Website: walmart
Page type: newsletter-management
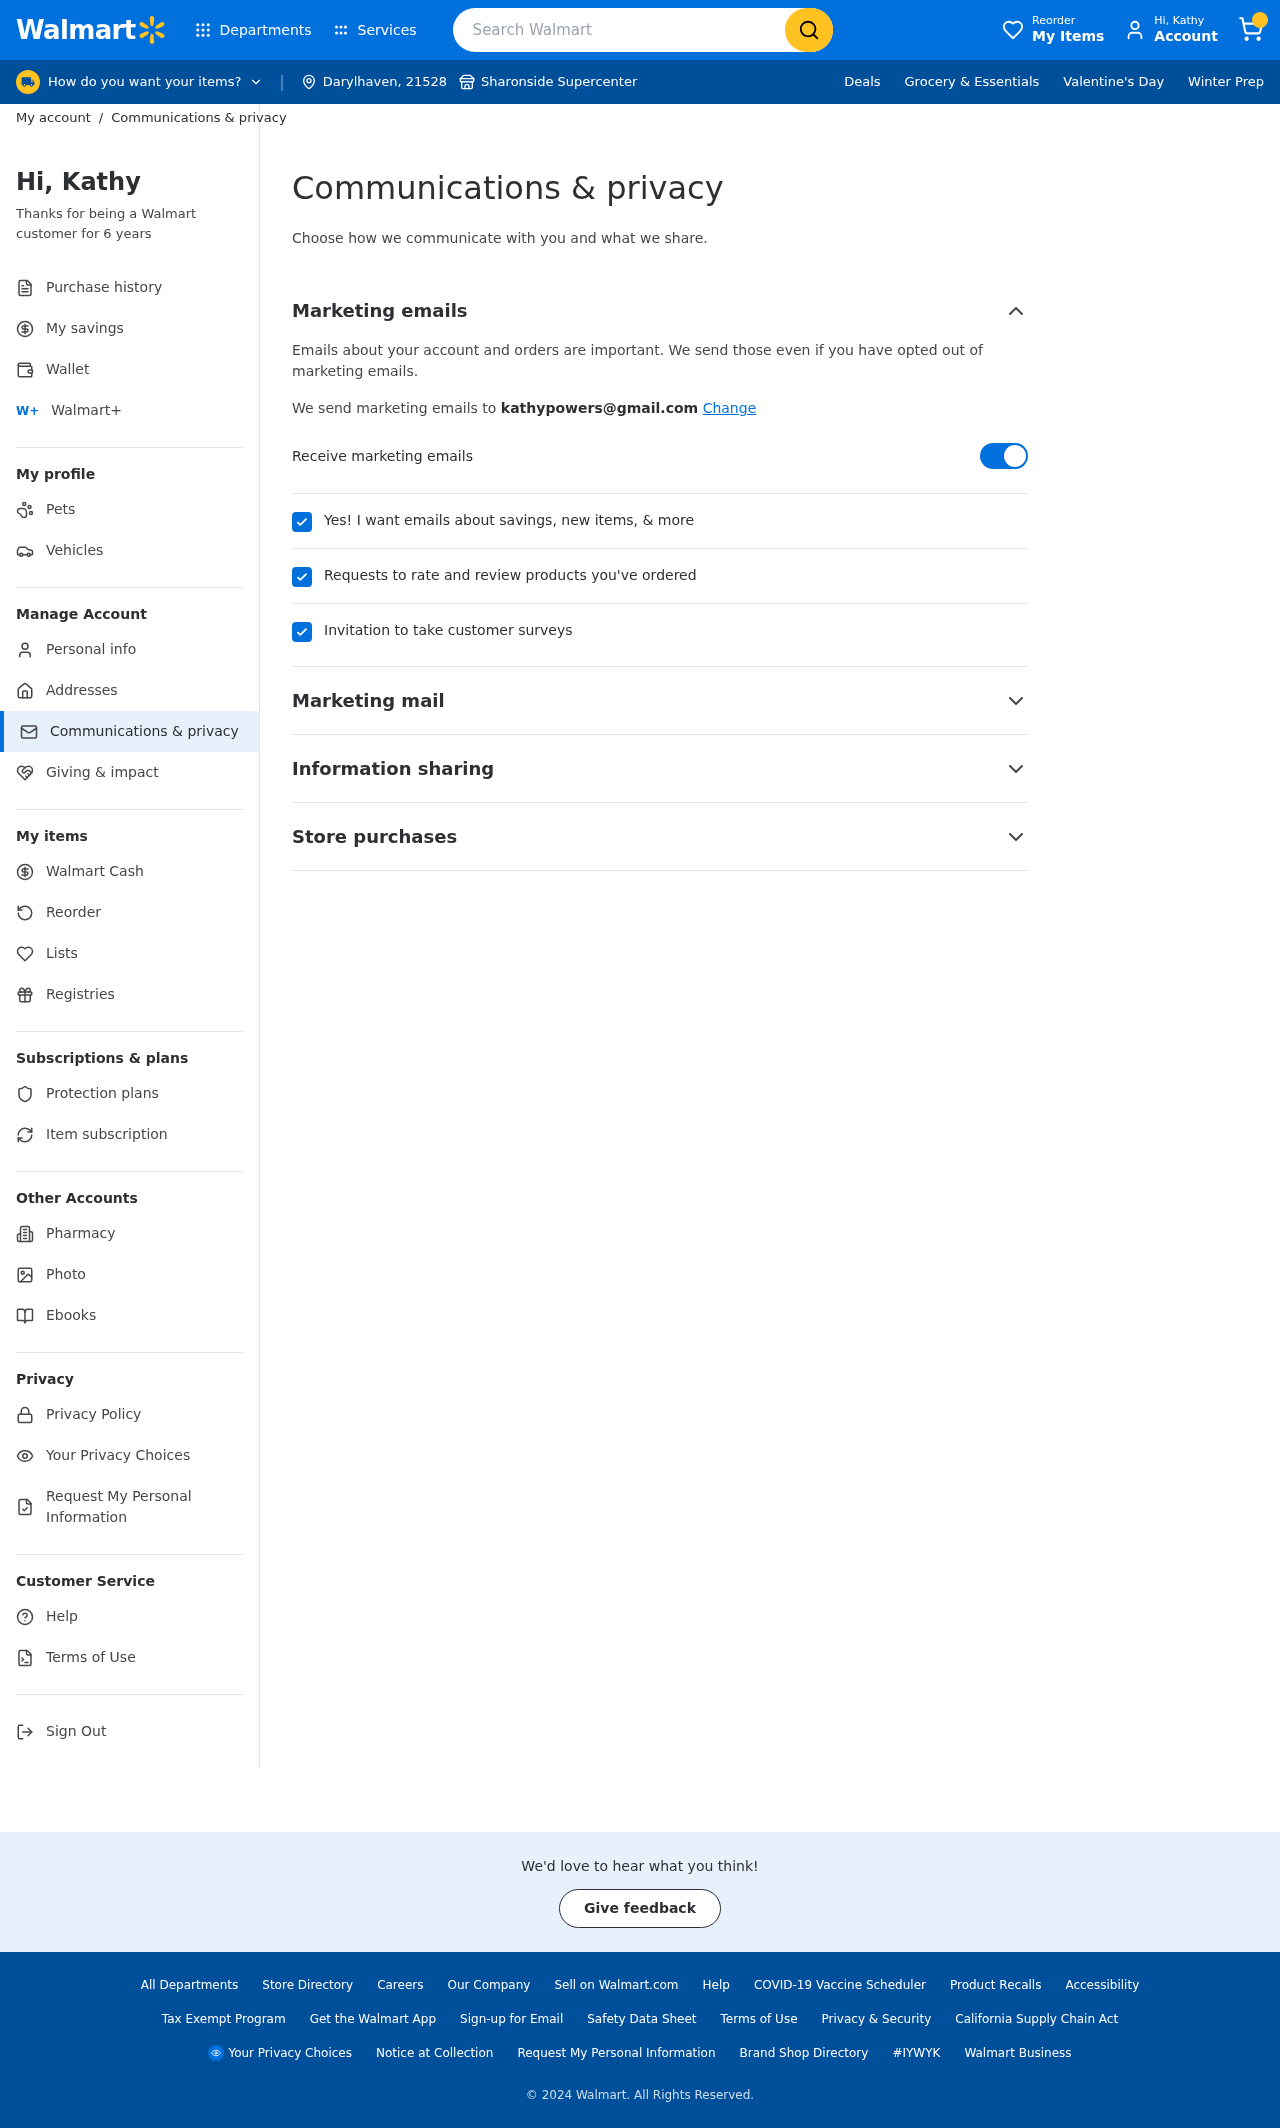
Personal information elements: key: PII_CITY
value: Darylhaven
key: PII_CITY2
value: Sharonside
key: PII_EMAIL
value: kathypowers@gmail.com
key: PII_FIRSTNAME
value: Kathy
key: PII_POSTCODE
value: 21528
Search elements: key: HEADER_SEARCH
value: Search Walmart